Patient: sex F, age 59
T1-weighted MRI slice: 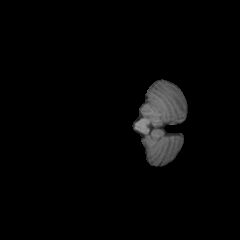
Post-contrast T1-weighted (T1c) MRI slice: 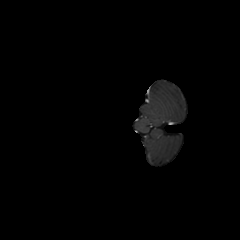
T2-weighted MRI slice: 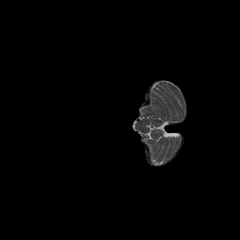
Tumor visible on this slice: no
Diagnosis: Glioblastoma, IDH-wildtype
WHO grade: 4